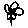
Label: flower